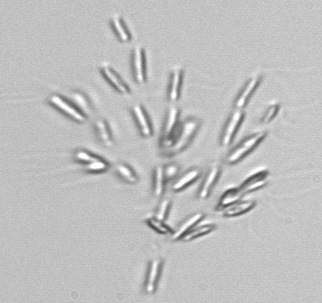
Label: Dinobryon